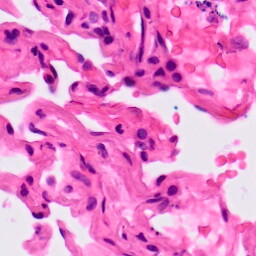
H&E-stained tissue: Lung